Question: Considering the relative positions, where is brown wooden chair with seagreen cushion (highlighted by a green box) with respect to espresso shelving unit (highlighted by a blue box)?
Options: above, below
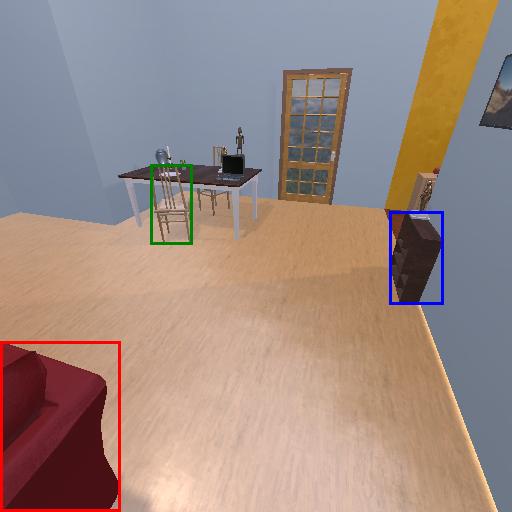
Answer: above